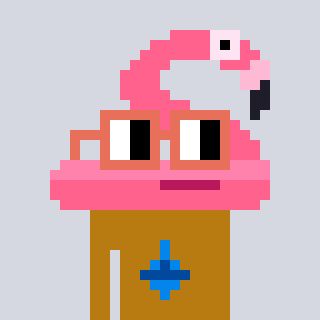
a pixel art character with square orange glasses, a flamingo-shaped head and a gold-colored body on a cool background